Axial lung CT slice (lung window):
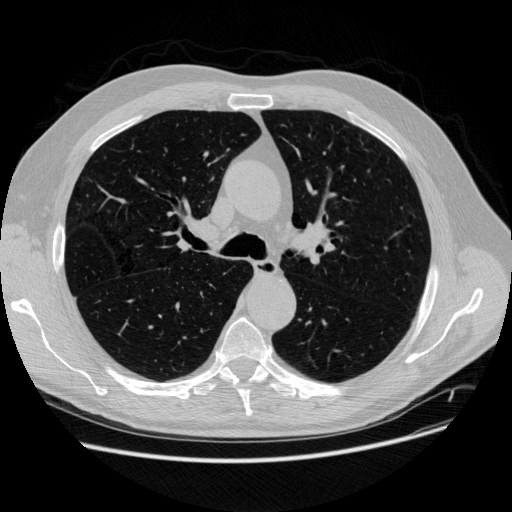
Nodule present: no